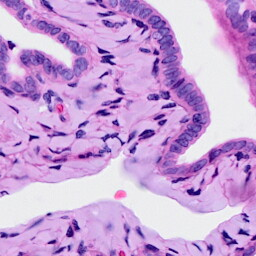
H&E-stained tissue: Ovarian